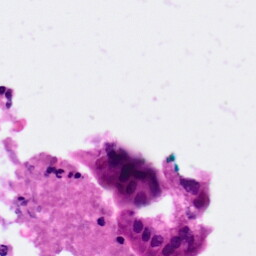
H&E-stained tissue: Pancreatic